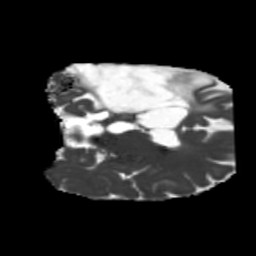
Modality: MD
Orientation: coronal
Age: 40
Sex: male
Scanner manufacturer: siemens
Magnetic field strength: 3 T
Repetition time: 5.25 s
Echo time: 0.08 s